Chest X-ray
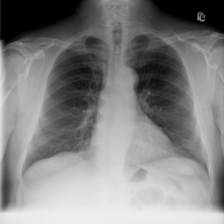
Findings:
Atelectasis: negative
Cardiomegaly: negative
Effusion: negative
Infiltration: negative
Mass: negative
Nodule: negative
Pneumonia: negative
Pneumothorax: negative
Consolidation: negative
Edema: negative
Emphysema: negative
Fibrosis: negative
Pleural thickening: negative
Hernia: negative